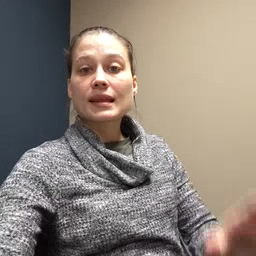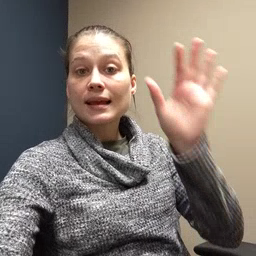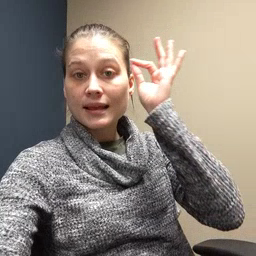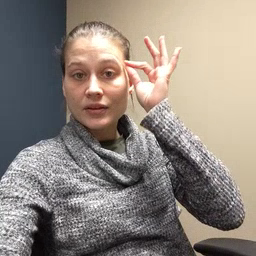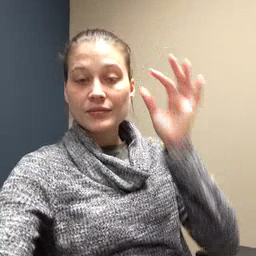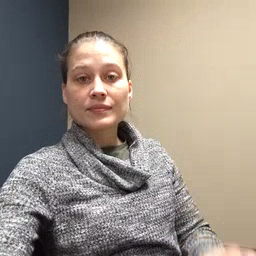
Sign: hair